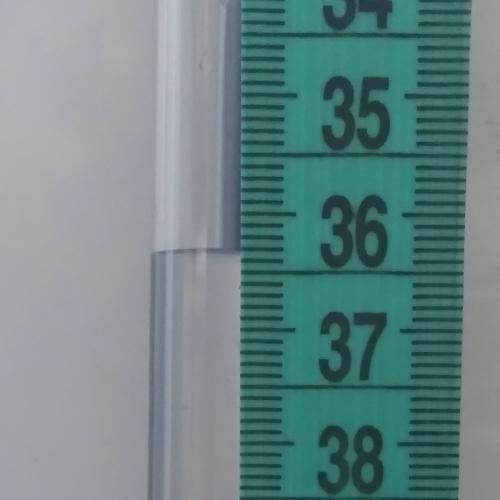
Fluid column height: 36.3 cm